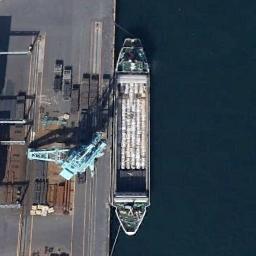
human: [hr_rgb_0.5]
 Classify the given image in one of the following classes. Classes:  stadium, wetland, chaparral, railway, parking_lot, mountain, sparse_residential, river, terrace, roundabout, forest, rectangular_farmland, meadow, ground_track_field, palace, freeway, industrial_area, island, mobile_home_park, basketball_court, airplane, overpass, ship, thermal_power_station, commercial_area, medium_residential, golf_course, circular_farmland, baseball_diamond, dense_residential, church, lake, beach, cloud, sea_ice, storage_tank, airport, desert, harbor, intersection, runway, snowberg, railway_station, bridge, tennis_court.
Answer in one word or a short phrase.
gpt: ship